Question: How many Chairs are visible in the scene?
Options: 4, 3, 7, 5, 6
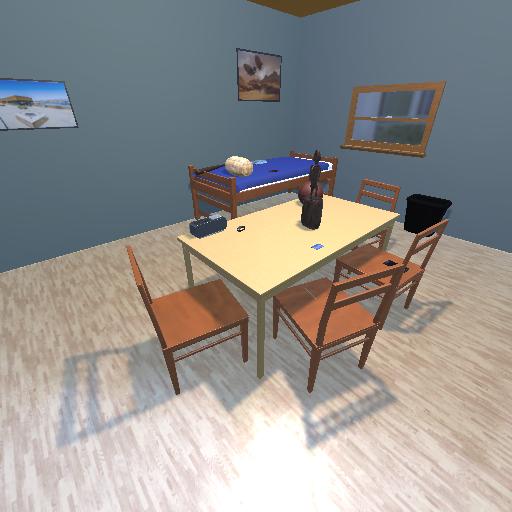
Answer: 4